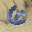
Label: 6